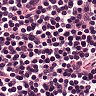
Metastatic tissue present: no